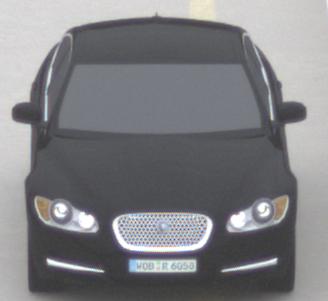
Make: Jaguar
Model: XF 3.0 V6
Detailed model: XF (X250) Limousine
Model produced from: 2010/02
Model produced until: 2010/10
Doors: 4
Color: black
Road condition: dry road
Daytime: midday
Contrast: low contrast